Если изолированная планета шарообразной формы покрыта тонким слоем жидкости, форма поверхности жидкости будет стремиться к сферической в силу принципа минимума потенциальной энергии. Если же рядом с планетой есть другие тела, они будут искажать форму поверхности жидкости. Это связано с приливными силами, которые возникают за счет того, что разные участки жидкости притягиваются этому телу с различными силами. Такие силы являются причиной приливов и отливов на поверхностях планет, почему и получили свое название. В задаче рассматривается следующая система. Два однородных шарообразных тела (планеты) массами $m$ (малое тело) и $M$ (большое тело, $M>m$) движутся по круговым орбитам вокруг общего центра масс. Расстояние между центрами тел равно $L$, радиус большого тела равен $R$ ($L\gg{R}$), а малое тело можно считать точечным. Поверхность большого тела покрыта тонким слоем жидкости плотность $\rho$, форма поверхности которой является объектом изучения. Вам предстоит определить форму поверхности большого тела при синхронном вращении, когда угловая скорость орбитального вращения тел совпадает с угловой скоростью вращения большого тела вокруг собственной оси. Далее вам нужно описать динамику приливного захвата, то есть процесса перехода к синхронному вращению.
Часть A. Синхронное вращение (2.7 балла). В этой части задачи рассматривается синхронное вращение. Большое тело вращается вокруг своей оси с угловой скоростью, равной угловой скорости орбитального вращения тел $\omega$.
Получите точное выражение для угловой скорости орбитального вращения $\omega$. Ответ выразите через $G, m, M$ и $L$. Ответ выразите через $G, m, M$ и $L$. Ответ выразите через $G, m, M$ и $L$. Перейдём в неинерциальную систему отсчёта, связанную с центром большого тела и вращающуюся так, что центр малого тела в ней неподвижен. Напомним выражение для ускорения в неинерциальной системе отсчёта с началом в точке $O$, движущимся с ускорением $\vec{a}_0$, координатные оси которой вращаются с угловой скоростью $\vec{\omega}$ и угловым ускорением $\vec{\varepsilon}$: $$\vec{a}_\text{отн}=\vec{a}-\vec{a}_0+\omega^2\vec{r}_\perp-\big[\vec{\varepsilon}\times\vec{r}\big]-2\big[\vec{\omega}\times\vec{v}_\text{отн}\big]. $$ Здесь $\vec{a}$ — ускорение в инерциальной системе отсчёта, $\vec{r}_\perp$ — компонента радиус-вектора частицы, перпендикулярная оси вращения, а $\vec{v}_\text{отн}$ — скорость частицы относительно неинерциальной системы отсчёта. Во всех пунктах задачи ограничивайтесь только первыми тремя слагаемыми: $$\vec{a}_\text{отн}\approx{\vec{a}-\vec{a}_0+\omega^2\vec{r}_\perp}. $$ Задача является плоской, поэтому считайте, что $\vec{r}_\perp=\vec{r}$, если обратное не оговорено. Обозначим центр большого тела за $O$. Далее во всех пунктах задачи, если обратное не оговорено, исследуется форма поверхности большого тела в сечении, перпендикулярном угловой скорости орбитального вращения, содержащем малое тело и точку $O$. Рассмотрим точку $P$ на поверхности большого тела, лежащую на прямой, проходящей через точку $O$ и образующей угол $\theta$ с линией, соединяющей меньшее тело с точкой $O$. Обозначим расстояние между точками $O$ и $P$ за $r(\theta)$.
Получите точное выражение для разности потенциалов гравитационного поля малого тела $\Delta{\varphi}_\text{гр}=\varphi_{\text{гр}P}-\varphi_{\text{гр}O}$ в точках $P$ и $O$. Ответ выразите через $G$, $m$, $L$, $\theta$ и $r(\theta)$.
Получите точное выражение для разности потенциалов сил инерции $\Delta{\varphi}_\text{ин}=\varphi_{\text{ин}P}-\varphi_{\text{ин}O}$ в точках $P$ и $O$. Ответ выразите через $G$, $m$, $M$, $L$, $\theta$ и $r(\theta)$. Представим форму поверхности в виде $r(\theta)=R+h(\theta)$, где $h(\theta)\ll{R}$, а $h(\pi/2)=0$.
Часть B. Осциллирующая поверхность (3.8 балла). Мы рассмотрели поведение системы в установившемся режиме. Далее будем изучать переходные процессы, которые приводят к выравниваю угловых скоростей орбитального движения и вращения большого тела вокруг своей оси. В этой части задачи угловая скорость вращения большого тела равна $\Omega$ и считается постоянной. Перейдём в неинерциальную систему отсчёта, связанную с точкой $O$ и вращающуюся с угловой скоростью $\Omega$. Будем рассматривать то же сечение большого тела, что и в части $\mathrm{A}$. Введём для данной части задачи следующее обозначение: $$\omega_1=\omega-\Omega $$ Для решения задачи нам понадобится компонента силы $F_\tau$, направленная вдоль вектора $\vec{e}_\theta$. Она определяется силами инерции и гравитационной силой малого тела, и зависит от угла $\theta$ и от времени $t$. Будем отсчитывать время $t$ от момента, показанного на рисунке.
Получите зависимость $h(\theta)$. Ответ выразите через $m$, $M$, $R$, $L$ и $\theta$. Максимально упростите ваш ответ. Качественно изобразите форму поверхности в рассматриваемом сечении. На этом же рисунке изобразите невозмущённую форму поверхности.
Покажите, что касательную компоненту силы $F_\tau(t,\, \theta)$, действующую на частицу массой $\Delta{m}$, находящуюся на поверхности большего тела под углом $\theta$, можно представить в виде: $$F_\tau(t,\,\theta)=\Delta{m}\alpha\sin(2\omega_1t-2\theta) $$ Найдите $\alpha$. Ответ выразите через $G$, $m$, $L$ и $r(\theta)$. Из закона изменения момента импульса для элемента поверхности жидкости можно получить, что его уравнение движения эквивалентно уравнению вынужденных колебаний: $$\Delta{m} R^2 \left(\ddot{\theta}+2\gamma\dot{\theta}+\omega^2_0(\theta-\theta_0)\right)=F_\tau(t{,}\,\theta)R, $$ где $\gamma$ и $\omega_0$ — постоянные величины, $\theta_0$ — положение элемента жидкости в равновесии. Считайте, что $\omega_0\gg{\sqrt{Gm/L^3}}$. Во всех пунктах считайте, что $\theta - \theta_0 \ll 1$, поэтому справедливо приближение $F(t,\,\theta) \approx F(t,\, \theta_0)$.
Покажите, что зависимость $\theta(t{,}\theta_0)$ имеет следующий вид: $$\theta(t)=\theta_0+A\sin(2\omega_1t-2\theta_0-\varphi_0) $$ Найдите $A$ и $\varphi_0$. Ответы выразите через $G$, $m$, $L$, $\gamma$, $\omega_0$, $\omega$, $\Omega$ и $\theta_0$. Далее для удобства будем использовать угол $\varphi_1 = 2 \theta_0 + \varphi_0$ и записывать выражение для $\theta(t)$ в следующем виде: $$\theta(t{,}\theta_0)=\theta_0+A\sin(2\omega_1t-\varphi_1) $$ Для определения зависимости $h(t{,}\theta)$ представим её в следующем виде: $$h(t{,}\,\theta)=h_0+h'(t{,}\,\theta)\qquad h'(t{,}\,\theta)\ll{h_0} $$ Рассмотрим прямоугольный параллелепипед со сторонами $h$, $Rd\theta_0$ и $dz$, соответствующий углу $\theta_0$, где $dz$, $\theta_0$ и $d\theta_0$ - постоянные величины. Объём воды в этом параллелепипеде равен: $$dV=hRd\theta_0 dz. $$ Этот объем меняется, поскольку жидкость втекает и вытекает через грани $hdz$ параллелепипеда с разными скоростями, что приводит к изменению высоты $h$. Считайте, что через грани $hRd\theta_0$ жидкость не течёт. Жидкость несжимаема.
Получите выражение для скорости роста высоты $\dot{h'}(t{,}\,\theta_0)$ в момент времени $t$ при угле $\theta_0$. Ответ выразите через $h_0$ и $\frac{d\dot{\theta}}{d\theta _0}$
Считая, что амплитуда колебаний $h'$ одинакова для всех значений $\theta_0$, получите зависимость $h(t)$. Ответ выразите через $h_0$, $A$, $\omega_1$, $\varphi_1$ и $t$.
Для момента времени $t$ определите значения углов $\theta_0$, соответствующих максимальному значению $h(t{,}\,\theta_0)$. Ответы выразите через $\omega_1$, $t$ и $\varphi_0$. Для поиска момента сил, действующих на большое тело, потребуется рассмотреть произвольное сечение большего тела. Будем отсчитывать угол $\beta$ от оси вращения большего тела. Тогда радиус сечения большего тела в перпендикулярной плоскости равен $r=R\sin\beta$. Считайте, что для описания зависимости $\theta(t{,}\,\theta_0{,}\,\beta)$ и $h'(t{,}\,\theta_0{,}\,\beta)$ достаточно везде заменить радиус $R$ на расстояние до оси вращения $R\sin\beta$.
Часть C. Приливной захват в системе Земля-Луна (3.5 балла). Приливным захватом называют выравнивание угловых скоростей орбитального вращения и вращения вокруг собственной оси. В этой части задачи вам предстоит определить параметры $\omega_0$ и $\gamma$ для модели, рассмотренной в части , а также оценить время, в течении которого происходит приливной захват в системе Земля-Луна. Считайте известными следующие данные:
Найдите момент сил $M_z$, действующий со стороны малого тела на поверхность большого относительно оси $z$. Ответ выразите через $G$, $m$, $\rho$, $R$, $h_0$, $L$, $A$ и $\varphi_0$.
Найдите орбитальную угловую скорость вращения $\omega_\text{синх}$ и расстояние $L_\text{синх}$ между Землёй и Луной при синхронном вращении. Выразите ответы через $m$,$M$, $R$, $G$, $L_0$, $\Omega_0$ и найдите их численные значения.
Расстояние между Землей и Луной увеличивается со скоростью $\dot{L}_{0}=1~\text{см}/\text{год}$. Найдите величину среднего углового ускорение Земли $\dot{\Omega}_0$. Выразите ответ через $m$,$M$, $R$, $G$, $L_0$, $\Omega_0$, $\dot{L}_0$ и найдите его численное значение. Для описания переходного процесса необходимы численные значения параметров $\omega_0$ и $\gamma$. Для их определения считайте известным следующее:
Найдите численные значения $\omega_0$ и $\gamma$.
В рамках описанной модели найдите угловое ускорение Земли $\dot{\Omega}_{0\text{(мод)}}$, которое получается из результатов пункта $\mathrm{B6}$. Сравните его со значением $\dot{\Omega}_0$, полученным в пункте $\mathrm{C2}$ и сделайте вывод о применимости рассматриваемой модели (считайте модель применимой, если $\Omega_0$ и $\Omega_{0\text{(мод)}}$ отличаются не более, чем в 10 раз).
Оцените численное значение $\tau_2$. Ответ выразите в годах.
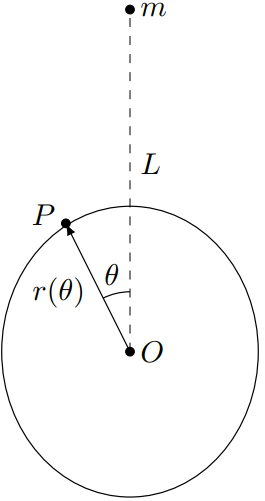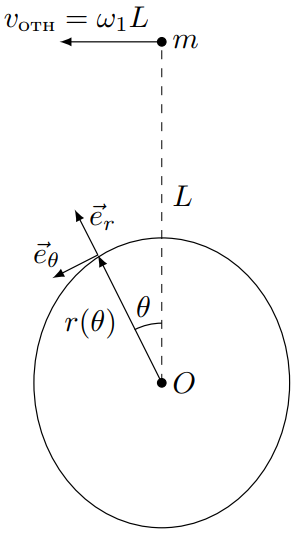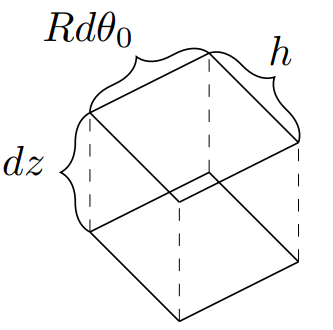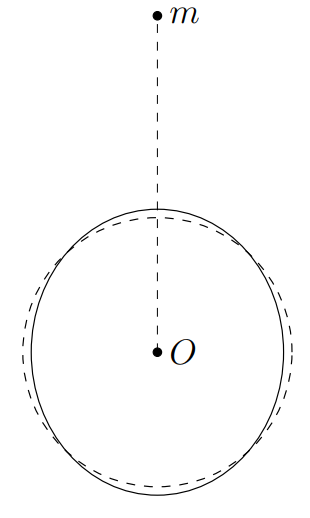
Получите точное выражение для угловой скорости орбитального вращения $\omega$.  Ответ выразите через $G, m, M$ и $L$.
Решение: Пусть $\vec{e}_1$ - единичный вектор, проведённый направленный на меньшее тело из центра большего. Ускорения тел за счет гравитации: $$\vec{a}_m=-\cfrac{GM}{L^2}\vec{e}_1\quad \vec{a}_M=\cfrac{Gm}{L^2}\vec{e}_1; \quad {\vec{a}_M-\vec{a}_m=\cfrac{G(M+m)}{L^3}\vec{e}_1}. $$ С другой стороны: $$\vec{a}_M-\vec{a}_m=\omega^2L\vec{e}_1, $$ откуда окончательно:
Ответ: $$\omega=\sqrt{\cfrac{G(M+m)}{L^3}} $$

Получите точное выражение для разности потенциалов гравитационного поля малого тела $\Delta{\varphi}_\text{гр}=\varphi_{\text{гр}P}-\varphi_{\text{гр}O}$ в точках $P$ и $O$. Ответ выразите через $G$, $m$, $L$, $\theta$ и $r(\theta)$.
Решение: Потенциал поля малого тела в точке, расстояние до которой от неё равно $L_m$, равен: $$\varphi_\text{гр}=-\cfrac{Gm}{L_m} $$ Найдём расстояние от малого тела до точки $A$ по теореме косинусов: $$L^2_m=L^2+r^2(\theta)-2Lr(\theta)\cos\theta $$ Окончательно имеем:
Ответ: $$\Delta \varphi_{\text{гр}}=Gm\left(\cfrac{1}{L}-\cfrac{1}{\sqrt{L^2+r^2-2rL\cos\theta}}\right) $$

Получите точное выражение для разности потенциалов сил инерции $\Delta{\varphi}_\text{ин}=\varphi_{\text{ин}P}-\varphi_{\text{ин}O}$ в точках $P$ и $O$. Ответ выразите через $G$, $m$, $M$, $L$, $\theta$ и $r(\theta)$.
Решение: Поскольку жидкость неподвижна, а большее тело вращается с постоянной угловой скоростью - вклад в разность потенциалов вносят поля сил инерции $-\Delta{m}\vec{a}_0$ и $\Delta{m}\omega^2\vec{r}_\perp$, действующие на частицу массой $\Delta{m}$. Для разности потенциалов точек $A$ и $O$ имеем: $$\varphi_{\text{ин}A}-\varphi_{\text{ин}O}=-\int\limits_{O}^{A}(\omega^2\vec{r}_\perp-\vec{a}_0)\cdot d\vec{r} $$ Учитывая, что $\vec{a}_0=Gm\vec{e}_1/L^2$, а $\vec{r}_\perp=\vec{r}$: $$\varphi_{\text{ин}A}-\varphi_{\text{ин}O}=-\int\limits_{O}^{A}(\omega^2\vec{r}-\cfrac{Gm}{L^2}\vec{e}_1)\cdot d\vec{r}=\cfrac{Gmr\cos\theta}{L^2}-\cfrac{\omega^2r^2}{2} $$ Окончательно:
Ответ: $$\Delta\varphi_{\text{ин}}=\cfrac{Gmr\cos\theta}{L^2}-\cfrac{G(M+m)r^2}{2L^3} $$

Получите зависимость $h(\theta)$. Ответ выразите через $m$, $M$, $R$, $L$ и $\theta$. Максимально упростите ваш ответ. Качественно изобразите форму поверхности в рассматриваемом сечении. На этом же рисунке изобразите невозмущённую форму поверхности.  Примечание: воспользуйтесь следующим приближением: $$\cfrac{1}{\sqrt{1+a^2-2a\cos\theta}}\approx{1+a\cos\theta+\cfrac{a^2(3\cos^2\theta-1)}{2}} $$

 Поверхность большего тела в равновесии эквипотенциальна. Так как возмущения поверхности малы, будем считать, что потенциал гравитационного поля большего тела на поверхности равен:$$\varphi_M=-\cfrac{GM}{r(\theta)}$$Поскольку поверхность эквипотенциальна:$$\varphi_A=Gm\left(\cfrac{1}{L}-\cfrac{1}{\sqrt{L^2+r^2-2rL\cos\theta}}\right)+\cfrac{Gmr\cos\theta}{L^2}-\cfrac{G(M+m)r^2}{2L^3}-\cfrac{GM}{r(\theta)}+C_1=C_2$$где $C_1$ и $C_2$ - некоторые постоянные величины.Раскладывая выражение под корнем:$$\cfrac{1}{\sqrt{L^2+r^2-2rL\cos\theta}}\approx{\cfrac{1}{L}\left(1+a\cos\theta+\cfrac{a^2(3\cos^2\theta-1)}{2}\right)};\quad a=\cfrac{r}{L}.$$Таким образом, имеем:$$-\cfrac{GM}{r}-\cfrac{G(M+3m\cos^2\theta)r^2}{2L^3}=const$$Заметим, что слагаемые, пропорциональные $\cos \theta$ полностью сократились. Из-за этого и потребовалось раскладывать потенциал малого тела до второго порядка.Далее подставим $r=R+h$ и разложим до первого порядка потенциал большого тела. В потенциале малого тела можно сразу считать $r = R$, так как он сам является малой величиной из-за условия $R \ll L$. Получим$$-\cfrac{GM}{R}+\cfrac{GMh}{R^2}-\cfrac{G(M+3m\cos^2\theta)R^2}{2L^3}=const.$$Оставим только переменные слагаемые:$$h\cfrac{GM}{R^2}-\cfrac{3GmR^2\cos^2\theta}{2L^3}=const$$Поскольку $h(\pi/2)=0$,  последняя константа равна нулю. Тогда имеем:

Ответ:

 $$h(\theta)=\cfrac{3mR^4\cos^2\theta}{2Md^3}$$

Ответ:

Качественная форма поверхности
Решение: Поверхность большего тела в равновесии эквипотенциальна. Так как возмущения поверхности малы, будем считать, что потенциал гравитационного поля большего тела на поверхности равен: $$\varphi_M=-\cfrac{GM}{r(\theta)} $$ Поскольку поверхность эквипотенциальна: $$\varphi_A=Gm\left(\cfrac{1}{L}-\cfrac{1}{\sqrt{L^2+r^2-2rL\cos\theta}}\right)+\cfrac{Gmr\cos\theta}{L^2}-\cfrac{G(M+m)r^2}{2L^3}-\cfrac{GM}{r(\theta)}+C_1=C_2 $$ где $C_1$ и $C_2$ - некоторые постоянные величины. Раскладывая выражение под корнем: $$\cfrac{1}{\sqrt{L^2+r^2-2rL\cos\theta}}\approx{\cfrac{1}{L}\left(1+a\cos\theta+\cfrac{a^2(3\cos^2\theta-1)}{2}\right)};\quad a=\cfrac{r}{L}. $$ Таким образом, имеем: $$-\cfrac{GM}{r}-\cfrac{G(M+3m\cos^2\theta)r^2}{2L^3}=const $$ Заметим, что слагаемые, пропорциональные $\cos \theta$ полностью сократились. Из-за этого и потребовалось раскладывать потенциал малого тела до второго порядка. Далее подставим $r=R+h$ и разложим до первого порядка потенциал большого тела. В потенциале малого тела можно сразу считать $r = R$, так как он сам является малой величиной из-за условия $R \ll L$. Получим $$-\cfrac{GM}{R}+\cfrac{GMh}{R^2}-\cfrac{G(M+3m\cos^2\theta)R^2}{2L^3}=const. $$ Оставим только переменные слагаемые: $$h\cfrac{GM}{R^2}-\cfrac{3GmR^2\cos^2\theta}{2L^3}=const $$ Поскольку $h(\pi/2)=0$, последняя константа равна нулю. Тогда имеем:
Ответ: $$h(\theta)=\cfrac{3mR^4\cos^2\theta}{2Md^3} $$

Покажите, что касательную компоненту силы $F_\tau(t,\, \theta)$, действующую на частицу массой $\Delta{m}$, находящуюся на поверхности большего тела под углом $\theta$, можно представить в виде: $$F_\tau(t,\,\theta)=\Delta{m}\alpha\sin(2\omega_1t-2\theta) $$ Найдите $\alpha$. Ответ выразите через $G$, $m$, $L$ и $r(\theta)$.  Примечание: воспользуйтесь результатами, полученными при решении пункта $\mathrm{A4}$.

 В пункте $\mathrm{A4}$ нами было получено приближённое выражение для потенциала сил инерции и гравитационного поля меньшего тела:$$\varphi_\text{внеш}=-\cfrac{G(M+3m\cos^2\theta)r^2}{2L^3}$$Тогда для компоненты силы $F_\tau$ получим:$$F_\tau=-\cfrac{\Delta{m}}{r}\cfrac{\partial{\varphi_\text{внеш}}}{\partial{\theta}}=-\cfrac{3Gm\Delta{m}r\sin2\theta}{2L^3}$$Отметим, что эта компонента силы возникает из-за неоднородности гравитационного поля меньшего тела.Поскольку $\omega\neq{\Omega}$, в произвольный момент времени $t$ параметр $\theta$ равен:$$\theta=\theta_0-\omega_1 t, \quad \omega_1 = \omega - \Omega.$$Также учтем, что с нужной нам точностью $r \approx R$. Тогда окончательно имеем:$$F_\tau(t{,}\theta_0)=\cfrac{3Gm\Delta{m}R}{2L^3}\sin\left(2\omega_1 t-2\theta_0\right)$$

Ответ:

 $$\alpha = \frac{3 GmR}{2 L^3}.$$
Решение: В пункте $\mathrm{A4}$ нами было получено приближённое выражение для потенциала сил инерции и гравитационного поля меньшего тела: $$\varphi_\text{внеш}=-\cfrac{G(M+3m\cos^2\theta)r^2}{2L^3} $$ Тогда для компоненты силы $F_\tau$ получим: $$F_\tau=-\cfrac{\Delta{m}}{r}\cfrac{\partial{\varphi_\text{внеш}}}{\partial{\theta}}=-\cfrac{3Gm\Delta{m}r\sin2\theta}{2L^3} $$ Отметим, что эта компонента силы возникает из-за неоднородности гравитационного поля меньшего тела. Поскольку $\omega\neq{\Omega}$, в произвольный момент времени $t$ параметр $\theta$ равен: $$\theta=\theta_0-\omega_1 t, \quad \omega_1 = \omega - \Omega. $$ Также учтем, что с нужной нам точностью $r \approx R$. Тогда окончательно имеем: $$F_\tau(t{,}\theta_0)=\cfrac{3Gm\Delta{m}R}{2L^3}\sin\left(2\omega_1 t-2\theta_0\right) $$
Ответ: $$ \alpha = \frac{3 GmR}{2 L^3}. $$

Покажите, что зависимость $\theta(t{,}\theta_0)$ имеет следующий вид:  $$\theta(t)=\theta_0+A\sin(2\omega_1t-2\theta_0-\varphi_0)  $$  Найдите $A$ и $\varphi_0$.  Ответы выразите через $G$, $m$, $L$, $\gamma$,  $\omega_0$, $\omega$, $\Omega$ и $\theta_0$.
Решение: Подставим $F_\tau(t{,}\theta)$ в уравнение движения: $$\Delta{m}r^2\left(\ddot{\theta}+2\gamma\dot{\theta}+\omega^2_0(\theta-\theta_0)\right)=rF_\tau(t{,}\theta)=\Delta{m}r^2\cdot\cfrac{3Gm}{2L^3}\sin\left(2\omega_1 t-2\theta\right) $$ Поскольку $\omega^2_0\gg{Gm/L^3}$ - можно считать, что $F_\tau(t{,}\theta)\approx{F_\tau(t{,}\theta_0)}$. Тогда: $$\ddot{\theta}+2\gamma\dot{\theta}+\omega^2_0(\theta-\theta_0)=\cfrac{3Gm}{2L^3}\sin\left(2\omega_1 t-2\theta_0\right) $$ Решение уравнения будем искать в виде $\theta(t) =\theta_0 + Re\left(\hat{A}e^{2i(\omega-\Omega)t}\right)$: $$\left(\omega^2_0-4\omega_1^2+4i\omega_1\gamma\right)\hat{A}=\cfrac{3Gm}{2L^3}e^{-i(2\theta_0+\pi/2)} $$ Представим $\hat{A}$ в показательной форме $\hat{A}=Ae^{-i\varphi_0}$, где:
Ответ: $$A=\cfrac{3Gm}{2L^3\sqrt{(\omega^2_0-4\omega_1^2)^2+16\gamma^2\omega_1^2)}};\qquad \varphi_0=\arctan\cfrac{4\omega_1\gamma}{\omega^2_0-4\omega_1^2}. $$

Получите выражение для скорости роста высоты $\dot{h'}(t{,}\,\theta_0)$ в момент времени $t$ при угле $\theta_0$. Ответ выразите через $h_0$ и $\frac{d\dot{\theta}}{d\theta _0}$
Решение: Объем жидкости, втекающей через одну из граней $hdz$ за время $dt$ равен произведению скорости течения $\dot{\theta} R$ на площадь $hdz$ и рассматриваемое время $dt$: $$ dV_1 = \dot{\theta} R h dz dt \approx \dot{\theta} R h_0 dz dt. $$ Здесь мы учитываем, что высота поверхности воды меняется мало, и это практически не влияет на поток воды. Скорости течения, отвечающие углам $\theta_0$ и $\theta_0 + d \theta_0$ несколько отличаются, поэтому разность втекающего и вытекающего объемов воды $$ dV = \dot{\theta}(\theta_0) R h_0 dz dt -\dot{\theta}(\theta_0+ d\theta_0) R h_0 dz dt = -Rh_0 \frac{\partial \dot{\theta}}{\partial \theta_0}d\theta_0 dz dt. $$ Из-за этого меняется высота поверхности жидкости: $$ dV = Rd\theta_0 dz dh = R d\theta_0 dz \dot{h} dt = -Rh_0 \frac{\partial \dot{\theta}}{\partial \theta_0}d\theta_0 dz. $$ Отсюда $\dot{h} = - h_0\dfrac{\partial \dot{\theta}}{\partial \theta_0}$, а поскольку $h_0 = const$
Ответ: $$\dot{h'}(t{,}\theta)=-h_0\cfrac{\partial\dot{\theta}(t{,}\theta)}{\partial{\theta}_0}. $$

Считая, что амплитуда колебаний $h'$ одинакова для всех значений $\theta_0$, получите зависимость $h(t)$. Ответ выразите через $h_0$, $A$, $\omega_1$, $\varphi_1$ и $t$.
Решение: Из результатов пункта $\mathrm{B2}$ получим: $$\theta=\theta_0 + A\sin(2\omega_1t-\varphi_1), \quad {\dot\theta=2\omega_1A\cos(2\omega_1t-\varphi_1)}.$$ Тогда находим $${\cfrac{\partial\dot\theta(t,\theta_0)}{\partial\theta_0}=4\omega_1A\sin(2\omega_1t-\varphi_1)}, $$ откуда: $$\dot{h'}=-4h_0\omega_1A\sin(2\omega_1t-\varphi_1) $$ Интегрируя, находим:
Ответ: $$h(t)=h_0(1+2A\cos(2\omega_1t-\varphi_1)) $$

Для момента времени $t$ определите значения углов $\theta_0$, соответствующих максимальному значению $h(t{,}\,\theta_0)$. Ответы выразите через $\omega_1$, $t$ и $\varphi_0$.
Решение: В точках максимума косинус равен единице, поэтому: $$2\omega_1t-\varphi_1=0{;}\,2\pi. $$ Подставляя $\varphi_1$, находим:
Ответ: $$\theta_{1{,}2}=\omega_1t-\cfrac{\varphi_0}{2}{;}\,\pi+\omega_1t-\cfrac{\varphi_0}{2}. $$

Найдите момент сил $M_z$, действующий со стороны малого тела на поверхность большого относительно оси $z$. Ответ выразите через $G$, $m$, $\rho$, $R$, $h_0$, $L$, $A$ и $\varphi_0$.
Решение: Плечо силы, соответствующее углу $\beta$, равно $R\sin\beta$. Тогда для элемента момента силы $dM_z$ имеем: $$dM_z=R\sin\beta dF_\tau(t{,}\theta{,}\beta) $$ Для $dF_\tau$ также имеем: $$dF_\tau=\cfrac{3GmR\sin\beta}{2L^3} \Delta m \sin(2\omega_1t-2\theta). $$ Масса рассматриваемого объема $$ \Delta m = \rho dV = \rho h(t,\, \theta,\, \beta) dS = \rho h(t,\, \theta,\, \beta) R^2 \sin \beta d\beta d\theta. $$ Тогда получим: $$dF_\tau=\cfrac{3GmR\sin\beta}{2L^3} \sin(2\omega_1t-2\theta) \rho h(t,\, \theta,\, \beta) R^2 \sin \beta d\beta d\theta. $$ Для $h(t{,}\theta{,}\beta)$ имеем: $$h(t,\,\theta,\,\beta)=h_0(1+2A\cos(2\omega_1t-\varphi_1)) $$ так как $A$ не зависит от расстояния до оси $z$. Представим выражение для $M_z$ в виде интеграла: $$M_z=\cfrac{3Gm\rho R^4h_0}{2L^3}\int\limits_0^{\pi}\sin^3\beta d\beta\int\limits_0^{2\pi}(1+2A\cos(2\omega_1t-\varphi_1))\sin(2\omega_1t-2\theta)d\theta $$ Для интеграла по $\beta$ имеем: $$\int\limits_0^{\pi}\sin^3\beta d\beta=\int\limits_{-1}^{1}(1-\cos^2\beta)d\cos\beta=\cos\beta-\cfrac{\cos^3\beta}{3}\bigg|_{-1}^{1}=\cfrac{4}{3} $$ Поэтому: $$M_z=\cfrac{2Gm\rho R^4h_0}{L^3}\int\limits_0^{2\pi}(1+2A\cos(2\omega_1t-\varphi_1))\sin(2\omega_1t-2\theta)d\theta $$ Второй интеграл берётся за период, поэтому для функции $\sin(2\omega_1t-2\theta)$ он равен нулю. Перейдём к последнему интегралу: $$\int\limits_0^{2\pi}\cos(2\omega_1t-\varphi_1)\sin(2\omega_1t-2\theta)d\theta=\int\limits_0^{2\pi}\cos(2\omega_1t-2\theta-\varphi_0)\sin(2\omega_1t-2\theta)d\theta $$ Воспользуемся тригонометрической формулой: $$\sin\alpha\cos\beta=\cfrac{\sin(\alpha+\beta)+\sin(\alpha-\beta)}{2} $$ Получим: $$M_z=\cfrac{2Gm\rho R^4h_0A}{L^3}\int\limits_0^{2\pi}[\sin(4\omega_1t-4\theta-\varphi_0)+\sin\varphi_0]d\theta $$ Окончательно:
Ответ: $$M_z=\cfrac{4\pi Gm\rho R^4h_0A\sin\varphi_0}{L^3} $$

Найдите орбитальную угловую скорость вращения $\omega_\text{синх}$ и расстояние $L_\text{синх}$ между Землёй и Луной при синхронном вращении. Выразите ответы через $m$,$M$, $R$, $G$, $L_0$, $\Omega_0$ и найдите их численные значения.  Примечание: при синхронном вращении моментом импульса Земли, связанным с вращением вокруг ее оси, можно пренебречь.

 Воспользуемся законом сохранения момента импульса, который обозначим за $K$:$$K=I\Omega_0+\cfrac{mML^2_0\omega_0}{M+m}=const$$где $I=2MR^2/5$ - момент инерции Земного шара относительно диаметра.В установившемся режиме $\Omega=\omega=\omega_\text{синх}$, поэтому:$$K=\omega_\text{синх}\left(I+\cfrac{mML^2_\text{синх}}{m+M}\right)$$Поскольку при синхронном вращении Землю можно считать материальной точкой:$$K\approx{\cfrac{mML^2_\text{синх}\omega_\text{синх}}{m+M}}$$Используя соотношение$$\omega^2=\cfrac{G(M+m)}{L^3}$$получим:$$K\approx\cfrac{G^{2/3}Mm}{(m+M)^{1/3}\omega^{1/3}_\text{синх}}$$откуда окончательно:

Ответ:

 $$\omega_\text{синх}\approx\cfrac{G^2m^3M^3}{(M+m)\left(\cfrac{2MR^2\Omega_0}{5}+\cfrac{mM}{m+M}\sqrt{G(M+m)L_0}\right)^3}\approx{1{,}376\cdot{10^{-6}}~\text{с}^{-1}}$$$$L_\text{синх}=\cfrac{(m+M)\left(\cfrac{2MR^2\Omega_0}{5}+\cfrac{mM}{m+M}\sqrt{G(M+m)L_0}\right)^2}{Gm^2M^2}\approx 5{,}971\cdot{10^8}~\text{м}$$
Решение: Воспользуемся законом сохранения момента импульса, который обозначим за $K$: $$K=I\Omega_0+\cfrac{mML^2_0\omega_0}{M+m}=const $$ где $I=2MR^2/5$ - момент инерции Земного шара относительно диаметра. В установившемся режиме $\Omega=\omega=\omega_\text{синх}$, поэтому: $$K=\omega_\text{синх}\left(I+\cfrac{mML^2_\text{синх}}{m+M}\right) $$ Поскольку при синхронном вращении Землю можно считать материальной точкой: $$K\approx{\cfrac{mML^2_\text{синх}\omega_\text{синх}}{m+M}} $$ Используя соотношение $$\omega^2=\cfrac{G(M+m)}{L^3} $$ получим: $$K\approx\cfrac{G^{2/3}Mm}{(m+M)^{1/3}\omega^{1/3}_\text{синх}} $$ откуда окончательно:
Ответ: $$\omega_\text{синх}\approx\cfrac{G^2m^3M^3}{(M+m)\left(\cfrac{2MR^2\Omega_0}{5}+\cfrac{mM}{m+M}\sqrt{G(M+m)L_0}\right)^3}\approx{1{,}376\cdot{10^{-6}}~\text{с}^{-1}} $$ $$L_\text{синх}=\cfrac{(m+M)\left(\cfrac{2MR^2\Omega_0}{5}+\cfrac{mM}{m+M}\sqrt{G(M+m)L_0}\right)^2}{Gm^2M^2}\approx 5{,}971\cdot{10^8}~\text{м} $$

Расстояние между Землей и Луной увеличивается со скоростью $\dot{L}_{0}=1~\text{см}/\text{год}$.  Найдите величину среднего углового ускорение Земли $\dot{\Omega}_0$.  Выразите ответ через $m$,$M$, $R$, $G$, $L_0$, $\Omega_0$, $\dot{L}_0$ и найдите его численное значение.
Решение: Момент импульса системы $K$ с помощью связь $\omega$ и $L$ приводится к виду: $$K=I\Omega+\cfrac{mML^2}{m+M}\sqrt{\cfrac{G(m+M)}{L^3}} $$ Дифференцируя, находим: $$I\dot{\Omega}+\cfrac{mM}{2(m+M))}\sqrt{\cfrac{G(m+M)}{L}}\dot{L}=0 $$ откуда:
Ответ: $$\dot{\Omega}_0=-\cfrac{5m\dot{L}_0}{4(m+M)R^2}\sqrt{\cfrac{G(m+M)}{L_0}}\approx-1{,}22\cdot{10^{-22}}~\text{с}^{-1} $$

Найдите численные значения $\omega_0$ и $\gamma$.
Решение: В пункте $\mathrm{B5}$ было получено, что положение прилива отстаёт от Луны на угол $\varphi_0/2$ по направлению вращения Луны относительно Земли. Тогда имеем: $$2\beta=\arctan\cfrac{-4\omega_1\gamma}{\omega^2_0-4\omega^2_1}=-\varphi_0 $$ Также для разницы высот прилива и отлива имеем: $$\Delta{h}=h_\text{пр}-h_\text{от}=4Ah_0 $$ или, после подстановки выражения для $A$: $$\Delta{h}=\cfrac{6Gmh_0}{L^3_0\sqrt{(\omega^2_0-4\omega^2_1)^2+16\omega^2_1\gamma^2}}=\cfrac{6Gmh_0\cos 2\beta}{L^3_0(\omega^2_0-4\omega^2_1)} $$ Находим:
Ответ: $$\omega_0=\sqrt{4\omega^2_1+\cfrac{6Gmh_0\cos 2\beta}{L^3_0\Delta{h}}}\approx 1{,}664\cdot{10^{-4}}~\text{с}^{-1}\qquad \gamma=\cfrac{3Gmh_0\sin 2\beta}{2(-\omega_1)L^3_0\Delta{h}}\approx 3{,}025\cdot{10^{-6}}~\text{с}^{-1} $$

В рамках описанной модели найдите угловое ускорение Земли $\dot{\Omega}_{0\text{(мод)}}$, которое получается из результатов пункта $\mathrm{B6}$.  Сравните его со значением $\dot{\Omega}_0$, полученным в пункте $\mathrm{C2}$ и сделайте вывод о применимости рассматриваемой модели (считайте модель применимой, если $\Omega_0$ и $\Omega_{0\text{(мод)}}$ отличаются не более, чем в 10 раз).
Решение: Из уравнения динамики вращательного движения относительно центра масс получим: $$I\dot{\Omega}=M_z=\cfrac{4\pi Gm\rho R^4h_0A\sin\varphi_0}{L^3} $$ Далее обратим внимание, что $h_0A=\Delta{h}/4$, а $\varphi_0=-2\theta$. Тогда имеем:
Ответ: $$\dot{\Omega}_{0\text{(мод)}}=-\cfrac{5\pi Gm\rho{R}^2\Delta{h}\sin 2\theta}{2ML^3_0}=-1{,}16\cdot{10^{-22}}~\text{с}^{-1} $$ Рассматриваемая модель даёт величину нужного порядка и является применимой.

Оцените численное значение $\tau_2$. Ответ выразите в годах.
Решение: После перехода к режиму синхронного вращения можно считать, что: $$\omega=const\quad L=const\quad \omega^2_0\gg\omega^2_1 $$ Поэтому: $$I\dot{\Omega}=M_z=\cfrac{4\pi Gm\rho R^4h_0A\sin\varphi_0}{L^3}\approx\cfrac{4\pi Gm\rho{R}^4h_0}{L^3_\text{синх}}\cdot{\cfrac{3Gm}{2L^3_\text{синх}\omega^2_0}}\cdot\cfrac{4(\omega_\text{синх}-\Omega)\gamma}{\omega^2_0} $$ откуда: $$d\tau_2=-\cfrac{d\Omega}{\Omega-\omega_\text{синх}}\cdot{\cfrac{ML^6_\text{синх}\omega^4_0}{120\pi G^2m^2\rho{R}^2h_0\gamma}} $$ откуда:
Ответ: $$\tau_2\approx\cfrac{ML^6_\text{синх}\omega^4_0}{120\pi G^2m^2\rho{R}^2h_0\gamma}\approx 3{,}14\cdot{10^{12}}~\text{лет} $$
Темы:
T, Механика, Гравитация, Сборы XY, X, 2023, Приливы, Математика